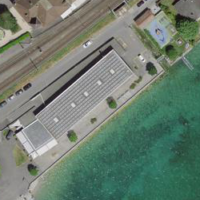
EUNIS habitat code: 14
Species observed at this site:
Rissa tridactyla
Larus cachinnans